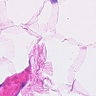
Metastatic tissue present: no